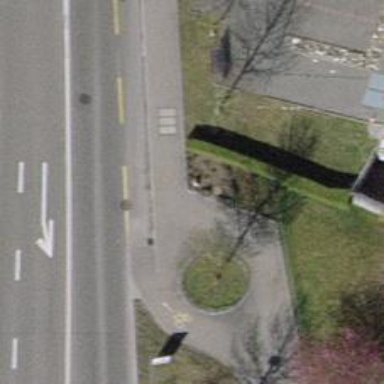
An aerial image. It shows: Asphalt sidewalk along the footway.